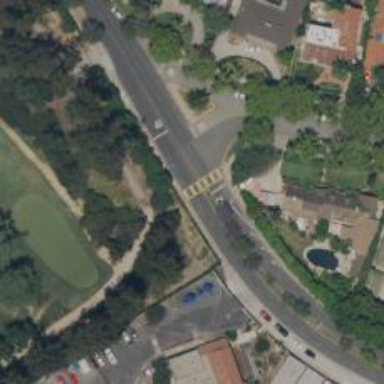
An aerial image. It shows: Zebra crossing on the road.